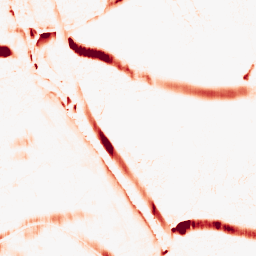
Category: morphological
Decomposition family: morphological_ellipse
Decomposition parameters: operation: opening
width: 20
height: 5
Upsampling method: linear_exact
Upsampling parameters: scale: 2
Upsampling scale: 2